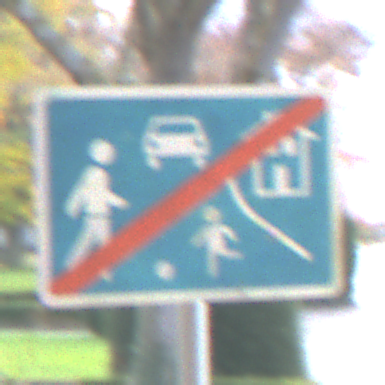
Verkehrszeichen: EndeVerkehrsberuhigterBereich
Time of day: MorningAfternoon
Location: Roofed (Urban)
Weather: PartlyCloudy
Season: NotSpecified
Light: Natural